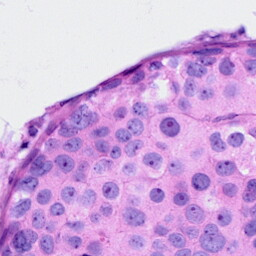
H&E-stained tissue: Breast